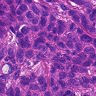
Metastatic tissue present: yes